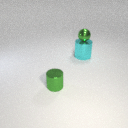
small green metal cylinder to the left of large cyan metal cylinder